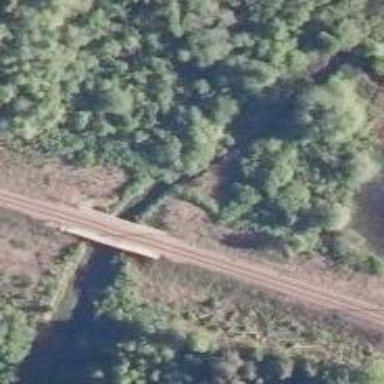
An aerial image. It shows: Bridge with electrified continuous railway track and contact line.